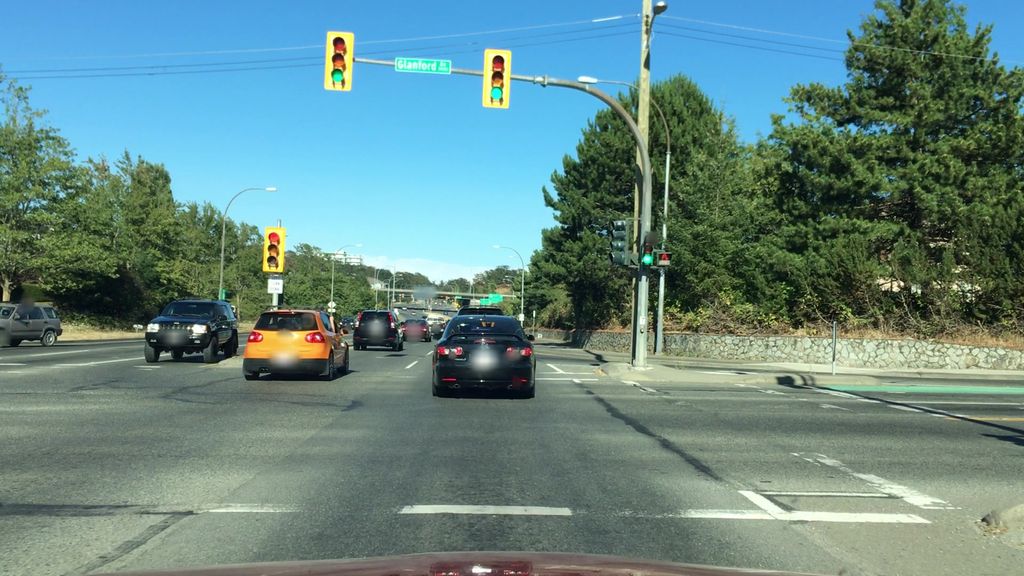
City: victoria